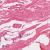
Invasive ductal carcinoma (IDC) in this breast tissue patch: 0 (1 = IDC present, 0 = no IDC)